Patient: sex M, age 60
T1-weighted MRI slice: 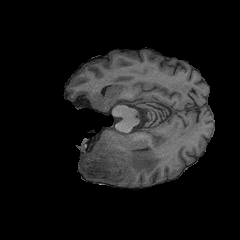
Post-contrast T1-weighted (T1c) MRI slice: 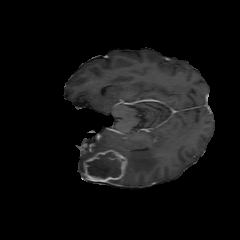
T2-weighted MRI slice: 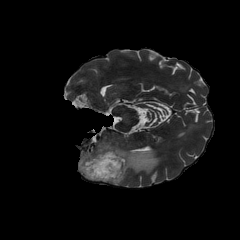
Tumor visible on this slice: yes
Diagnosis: Glioblastoma, IDH-wildtype
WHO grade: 4